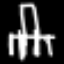
Label: fork